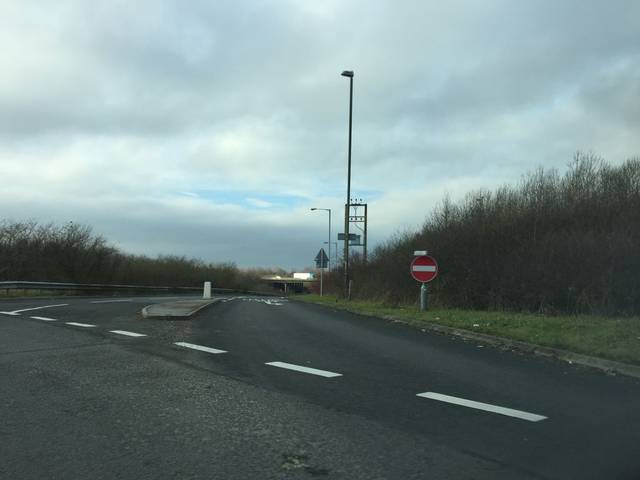
Region: United Kingdom
Coordinates: 51.857, -2.169